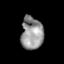
Tissue: skin
Cell type: Epithelial cells
Senescence score: 0.2454
Nuclear area (px): 708
Mean DAPI intensity: 148.29